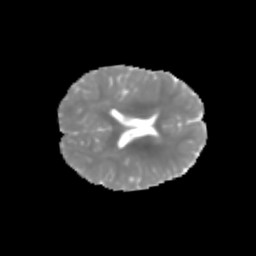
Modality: MD
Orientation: axial
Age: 6
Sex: male
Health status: healthy